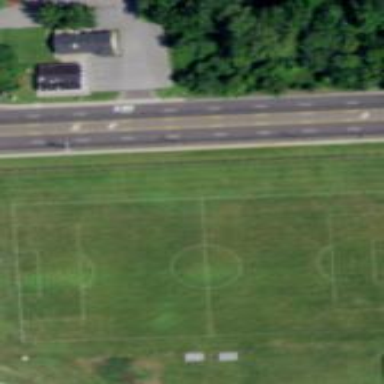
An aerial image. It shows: Soccer pitch for outdoor sports and leisure activities.